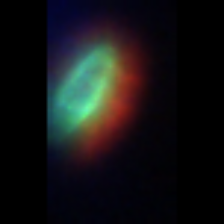
Taxon: Prorocentrum
Group: Dinoflagellates